Question: Looking for help with a tripple nested repeater logic issue I have.
I am building a timetable system for booking rooms and resources pulling data from a SQL Server database.
'''
Table 1 - tblrooms
room_id (INT) PK
room_name (varchar(50))
room_resource (INT)
Table 2 - tblperiods
period_id (INT) PK
period_time_start (DATETIME)
period_time_end (DATETIME)
period_name (nvarchar(50))
Table 3 - tblbookings
booking_id (INT) PK
period_id (INT)
room_id (INT)
booking_status (INT)
booking_date (DATETIME)
booking_subject (nvarchar(50))
'''
Problem
I have for the most part got the repeaters pulling the data out as required however only the first column is ever populated and I am really struggling to work out how to pull the booking data out and build the timetable as required.
'''
<asp:Repeater ID="drPeriods" runat="server" OnItemDataBound="drPeriods_OnItemDataBound">
<HeaderTemplate>
<table class="table table-striped table-bordered table-condensed">
<tr>
<th style="width:16.66%"><asp:Label ID="lblResourceHeader" runat="server" /></th>
</HeaderTemplate>
<ItemTemplate>
<th style="width:16.66%"><asp:Label ID="lblPeriod" runat="server" Text='<%# Eval("period_name") %>' /> - <asp:Label ID="lblPeriodStart" runat="server" Text='<%# Eval("period_time_start") %>' /> to <asp:Label ID="lblPeriodEnd" runat="server" Text='<%# Eval("period_time_end") %>' /></th>
</ItemTemplate>
<FooterTemplate>
</tr>
<asp:Repeater ID="drResources" runat="server" OnItemDataBound="drResources_OnItemDataBound">
<ItemTemplate>
<tr>
<td height="50">
<asp:Label ID="lblResource" runat="server" Text='<%# Eval("room_name") %>' />
<br /><asp:Label ID="lblResourceDetails" runat="server" />
</td>
<asp:Label ID="lblFreeBooking" runat="server" Visible="false" />
<asp:Repeater ID="drBookings" runat="server" OnItemDataBound="drBookings_OnItemDataBound">
<ItemTemplate>
<td height="50">
<asp:Label ID="lblCellContent" runat="server" />
</td>
</ItemTemplate>
</asp:Repeater>
</tr>
</ItemTemplate>
</asp:Repeater>
</table>
</FooterTemplate>
</asp:Repeater>
'''
'''
Namespace Staff
Public Class Rb
Inherits System.Web.UI.Page
Private _periodId As Integer
Protected Sub Page_Load(ByVal sender As Object, ByVal e As System.EventArgs) Handles Me.Load
If Not IsPostBack Then
txtDate.Text = Request.QueryString("d")
'check for weekend dates, show message if it is.
Dim iWeekday As Integer = Weekday(Request.QueryString("d"))
If iWeekday = 1 Or iWeekday = 7 Then
lblMsg.Text = "<div class='alert alert-info alert-block'><h4 class='alert-heading'><i class='icon-warning-sign'></i>&nbsp;It's the weekend.</h4><p>The date you have choosen is a weekend, resources cannot be booked on weekends.</p></div>"
lblMsg.Visible = True
drPeriods.Visible = False
Else
Dim objConnection As SqlConnection
Dim objCommand As SqlCommand
Dim objDataReader As SqlDataReader
objConnection = New SqlConnection(System.Configuration.ConfigurationManager.ConnectionStrings("OPSDConnectionString").ConnectionString)
'Get Periods
objCommand = New SqlCommand("SELECT period_id, CONVERT(char(5), period_time_start, 108) AS period_time_start, CONVERT(char(5), period_time_end, 108) AS period_time_end, period_name FROM tblrb_periods", objConnection)
Try
objConnection.Open()
objDataReader = objCommand.ExecuteReader()
If objDataReader.HasRows Then
drPeriods.DataSource = objDataReader
drPeriods.DataBind()
objDataReader.Close()
Else
drPeriods.Visible = False
lblMsg.Text = "<div class='alert alert-error alert-block'><h4 class='alert-heading'><i class='icon-warning-sign'></i>&nbsp;Error!</h4><p>Periods have not yet been setup, please set these up by selecting the periods tab above, if you cannot see this tab please ask the helpdesk administrator to set these up for you.</p></div>"
lblMsg.Visible = True
objDataReader.Close()
End If
Catch ex As Exception
'Inform of the error
Elmah.ErrorSignal.FromCurrentContext().Raise(ex)
Finally
objCommand.Dispose()
objConnection.Close()
objConnection.Dispose()
End Try
End If
End If
End Sub
Protected Sub drPeriods_OnItemDataBound(sender As Object, e As System.Web.UI.WebControls.RepeaterItemEventArgs) Handles drPeriods.ItemDataBound
If e.Item.ItemType = ListItemType.Item Or e.Item.ItemType = ListItemType.AlternatingItem Then
_periodId = e.Item.DataItem("period_id")
End If
If e.Item.ItemType = ListItemType.Header Then
Dim lblResourceHeader As Label = drPeriods.Controls(0).Controls(0).FindControl("lblResourceHeader")
Dim layoutView As Integer = Request.QueryString("v")
Select Case layoutView
Case 1 ' Rooms
lblResourceHeader.Text = "Rooms"
Case 2 ' Resources
lblResourceHeader.Text = "Resources"
Case 3 ' Both
lblResourceHeader.Text = "Rooms &amp; Resources"
Case Else
lblResourceHeader.Text = "Rooms &amp; Resources"
End Select
End If
If e.Item.ItemType = ListItemType.Footer Then
Dim objConnection As SqlConnection
Dim objCommand As SqlCommand
Dim objDataReader As SqlDataReader
'find repeater in the footer of drPeriods (repeater)
Dim drResources As Repeater = drPeriods.Controls(drPeriods.Controls.Count - 1).Controls(0).FindControl("drResources")
Dim layoutView As Integer = Request.QueryString("v")
'Get Rooms
objConnection = New SqlConnection(System.Configuration.ConfigurationManager.ConnectionStrings("OPSDConnectionString").ConnectionString)
Select Case layoutView
Case 1 ' Rooms
objCommand = New SqlCommand("SELECT * FROM tblrb_rooms WHERE room_resource = 1 ORDER BY room_name", objConnection)
Case 2 ' Resources
objCommand = New SqlCommand("SELECT * FROM tblrb_rooms WHERE room_resource = 2 ORDER BY room_name", objConnection)
Case 3 ' Both
objCommand = New SqlCommand("SELECT * FROM tblrb_rooms ORDER BY room_name", objConnection)
Case Else
objCommand = New SqlCommand("SELECT * FROM tblrb_rooms ORDER BY room_name", objConnection)
End Select
Try
objConnection.Open()
objDataReader = objCommand.ExecuteReader()
drResources.DataSource = objDataReader
drResources.DataBind()
objDataReader.Close()
Catch ex As Exception
'Inform of the error
Elmah.ErrorSignal.FromCurrentContext().Raise(ex)
Finally
objCommand.Dispose()
objConnection.Close()
objConnection.Dispose()
End Try
End If
End Sub
Protected Sub drResources_OnItemDataBound(sender As Object, e As System.Web.UI.WebControls.RepeaterItemEventArgs)
If e.Item.ItemType = ListItemType.Item Or e.Item.ItemType = ListItemType.AlternatingItem Then
Dim lblResourceDetails As Label = e.Item.FindControl("lblResourceDetails")
If e.Item.DataItem("room_resource") <> 2 Then
lblResourceDetails.Text = "[ <a href='#' class='withajaxpopover' title='Room Details' data-load='resourceManagerViewDetails.aspx?id=" & e.Item.DataItem("room_id") & "'>View Room Details</a> ]"
End If
Dim objConnection As SqlConnection
Dim objCommand As SqlCommand
Dim objDataReader As SqlDataReader
Dim drBookings As Repeater = e.Item.FindControl("drBookings")
Dim lblFreeBooking As Label = e.Item.FindControl("lblFreeBooking")
'Get Bookings
objConnection = New SqlConnection(System.Configuration.ConfigurationManager.ConnectionStrings("OPSDConnectionString").ConnectionString)
objCommand = New SqlCommand("SELECT tblrb_bookings.booking_status, tblrb_bookings.booking_subject, tblrb_bookings.booking_notes FROM tblrb_bookings WHERE (tblrb_bookings.room_id = @room_id) AND (tblrb_bookings.booking_date = @booking_date) AND (tblrb_bookings.period_id = @period_id)", objConnection)
objCommand.Parameters.Add("@room_id", SqlDbType.Int, 10).Value = e.Item.DataItem("room_id")
objCommand.Parameters.Add("@period_id", SqlDbType.Int, 10).Value = _periodId
objCommand.Parameters.Add("@booking_date", SqlDbType.DateTime).Value = Request.QueryString("d")
Try
objConnection.Open()
objDataReader = objCommand.ExecuteReader()
If objDataReader.HasRows Then
drBookings.DataSource = objDataReader
drBookings.DataBind()
objDataReader.Close()
Else
'free period
lblFreeBooking.Text = "<td height='50'><div class='alert alert-block alert-success'><h4 class='alert-heading'><i class='icon-ok'></i>&nbsp;Free.</h4><p><a href='#'>Click here to book this resource.</a></p></div></td>"
lblFreeBooking.Visible = True
End If
Catch ex As Exception
'Inform of the error
Elmah.ErrorSignal.FromCurrentContext().Raise(ex)
Finally
objCommand.Dispose()
objConnection.Close()
objConnection.Dispose()
End Try
End If
End Sub
Protected Sub drBookings_OnItemDataBound(sender As Object, e As System.Web.UI.WebControls.RepeaterItemEventArgs)
Dim lblCellContent As Label = e.Item.FindControl("lblCellContent")
Select Case e.Item.DataItem("booking_status")
Case 1
'timetabled
lblCellContent.Text = "<div class='alert alert-block alert-error'><h4 class='alert-heading'><i class='icon-warning-sign'></i>&nbsp;Timetabled.</h4><p>" & e.Item.DataItem("booking_subject") & "</p></div>"
Case 2
'user booked
lblCellContent.Text = "<div class='alert alert-block'><h4 class='alert-heading'><i class='icon-warning-sign'></i>&nbsp;Booked.</h4><p>" & e.Item.DataItem("booking_subject") & ".</p></div>"
End Select
End Sub
Protected Sub btnDateSelect_Click(sender As Object, e As System.EventArgs) Handles btnDateSelect.Click
'quick reload of page
Response.Redirect("resourceManager.aspx?v=" & Request.QueryString("v") & "&d=" & txtDate.Text)
End Sub
End Class End Namespace
'''
Can anyone help with how I can get the required layout so that when the timetable is built the rooms and periods contain the correct booking data for each cell in thier corresponding columns.
Thanks in advance for any pointers you can provide, having spent 3 days on this I could do with a fresh pair of eyes :-)
Regards,
Ozzie

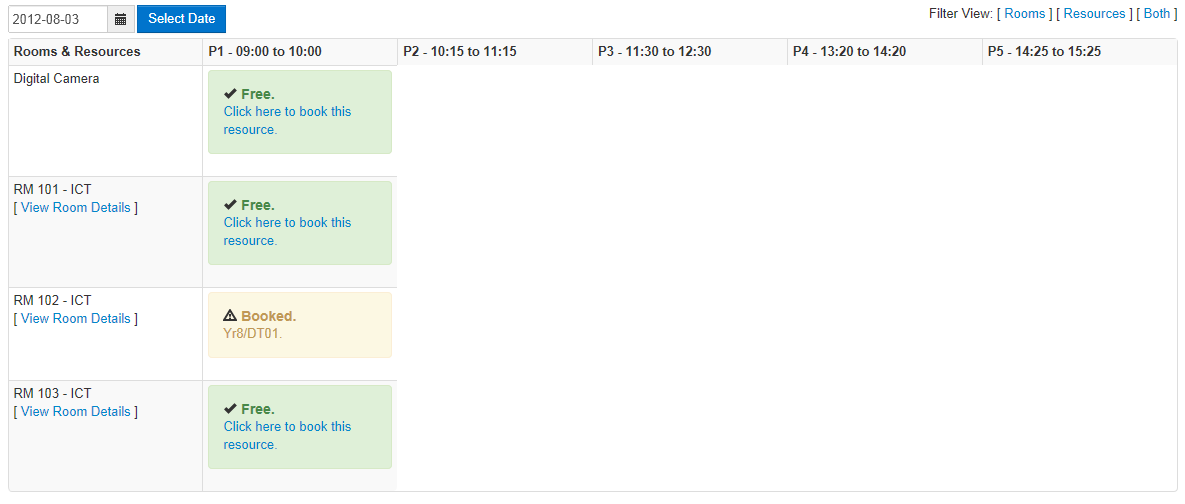
Answer: First of all, I think you are over-complicating the way you're doing the control. If you were to use LINQ or EF for your database access, you could do this with 2 nested repeaters and no complicated code behind. However, you can start by simplifying the query down to something like this:
'''
SELECT *
FROM tblperiods p
CROSS JOIN tblrooms r
LEFT JOIN tblbookings b ON p.period_id = b.period_id AND r.room_id = b.room_id AND b.booking_date = '2012-08-01'
'''
This will get you enough information to produce the whole output in a single query for a given day. If you don't want to use EF or LINQ-to-SQL, you can still do a bit of LINQ magic to separate this out further by room, which you can then use for your databinding (forgive the C#, VB.NET is a bit rusty!):
'''
DataTable dt = new DataTable();
dt.Fill(objDataReader); // Loads all data into the DataTable
var groupedRows = dt.Rows.Cast<DataRow>().GroupBy(row => new { RoomId = (int) row["room_id"], RoomName = (string) row["room_name"] });
rpRows.DataSource = groupedRows;
rpRows.DataBind();
'''
Then you would have Repeaters like so:
'''
<table>
<thead><tr><th>Rooms &amp; Resources</th>
<asp:Repeater runat="server" id="rpHeader">
<ItemTemplate>
<td><%# Eval("period_name") %></td>
</ItemTemplate>
</asp:Repeater>
</tr></thead>
<asp:Repeater runat="server" id="rpRows">
<ItemTemplate>
<tr>
<th><!-- Put room header stuff here --><%# Eval("Key.RoomName") %></th>
<asp:Repeater runat="server" DataSource="<%# Container.DataItem %>">
<ItemTemplate>
<td>
<!-- Per-booking info -->
<asp:Label runat="server" Visible='<%# Eval("booking_id") == DBNull.Value %>'>Not Booked</asp:label>
<asp:Label runat="server" Visible='<%# Eval("booking_id") != DBNull.Value %>'>Booked!</asp:label>
</td>
</ItemTemplate>
</asp:Repeater>
</tr>
</ItemTemplate>
</asp:Repeater>
</table>
'''
I've not given the code for databinding the header row, but this is simply a 'select * from tbl_periods'
Note that none of this code was tested, and probably needs a little adjusting on the data binding.